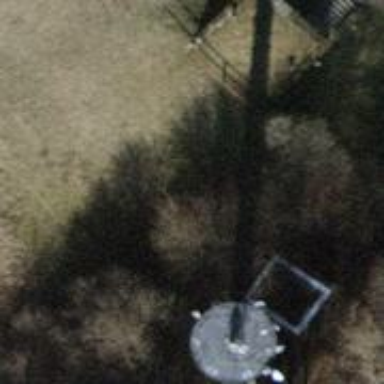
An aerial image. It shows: Communication tower.